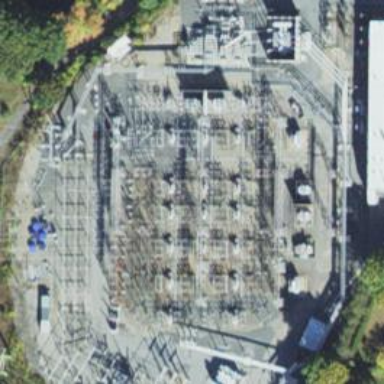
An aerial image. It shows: Switch for power supply.